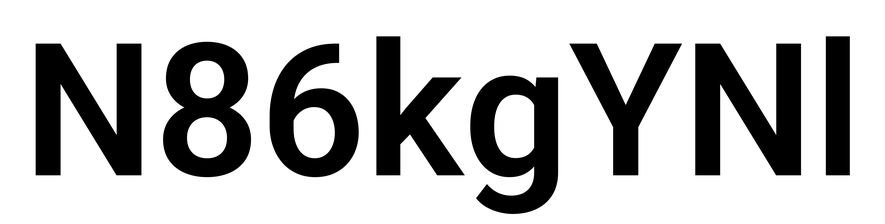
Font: Roboto_SemiBold